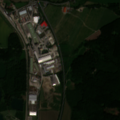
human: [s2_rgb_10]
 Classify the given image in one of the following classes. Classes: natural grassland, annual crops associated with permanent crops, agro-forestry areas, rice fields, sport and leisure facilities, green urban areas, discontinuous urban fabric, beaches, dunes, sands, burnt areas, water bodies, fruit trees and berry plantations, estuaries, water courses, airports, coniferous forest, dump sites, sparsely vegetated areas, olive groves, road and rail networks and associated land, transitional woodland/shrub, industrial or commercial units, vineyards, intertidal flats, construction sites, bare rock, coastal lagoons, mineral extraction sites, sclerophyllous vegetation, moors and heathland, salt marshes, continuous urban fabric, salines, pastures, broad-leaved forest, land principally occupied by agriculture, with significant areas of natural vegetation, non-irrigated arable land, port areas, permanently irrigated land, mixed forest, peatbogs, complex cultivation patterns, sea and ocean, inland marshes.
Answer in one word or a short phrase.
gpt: industrial or commercial units, non-irrigated arable land, pastures, complex cultivation patterns, broad-leaved forest, coniferous forest, mixed forest, water bodies